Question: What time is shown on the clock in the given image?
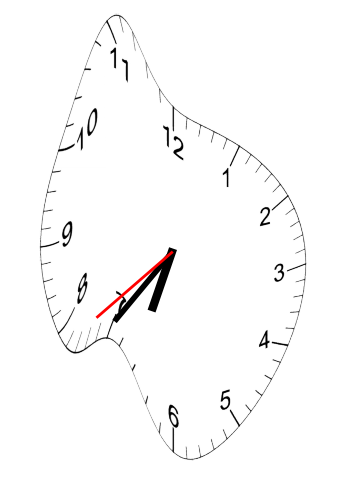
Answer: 06:35:38